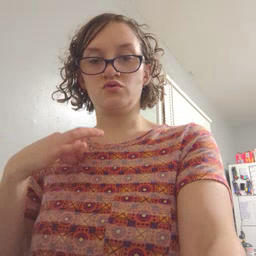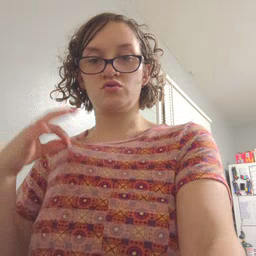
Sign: shirt